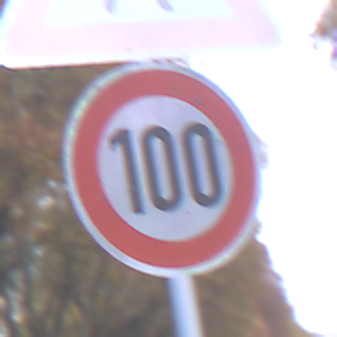
Verkehrszeichen: Geschwindigkeit100
Zusatzzeichen oben: FussgaengerLinks
Umgebung: Outdoor, Urban
Tageszeit: SunriseSunset
Wetter: PartlyCloudy
Licht: Natural
Jahreszeit: NotSpecified
Kontrast: LowContrast